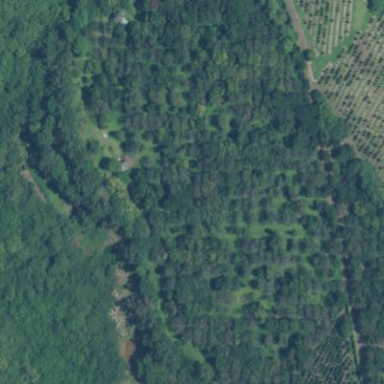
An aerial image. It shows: Orchard filled with macadamia trees.